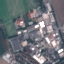
Land use / land cover class: Industrial